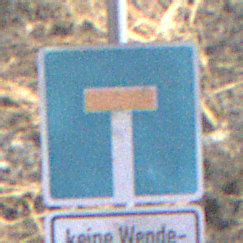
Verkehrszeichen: Sackgasse
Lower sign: HinweisGeaenderteVorfahrtVerkehrsfuehrungVerkehrsregelung3
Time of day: Midday
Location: Outdoor (Nature)
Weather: Clear
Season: NotSpecified
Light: Natural